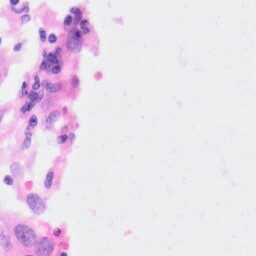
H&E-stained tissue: Kidney